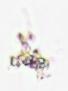
Label: Detritus